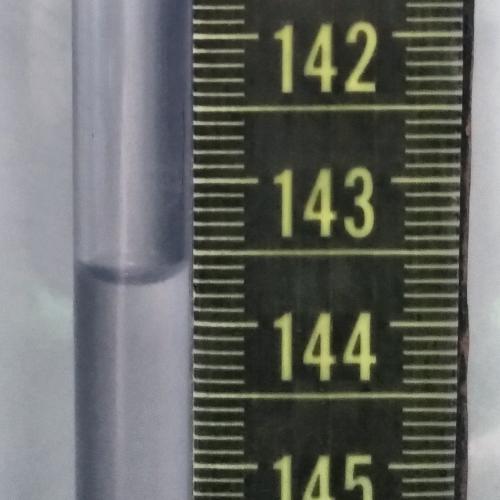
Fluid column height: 143.7 cm